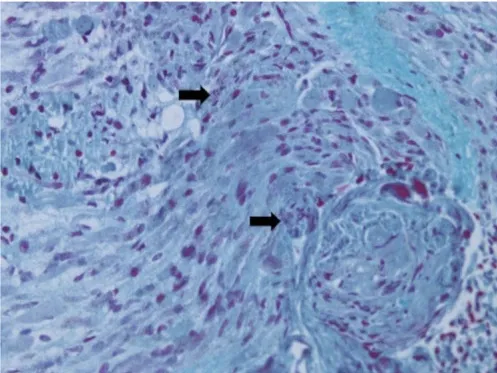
Phenotype of patient 2. (C) Muscle biopsy (left thigh) hematoxylin and eosin staining 40X: variation in muscle fiber size with degenerative changes.
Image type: pathology (h&e)